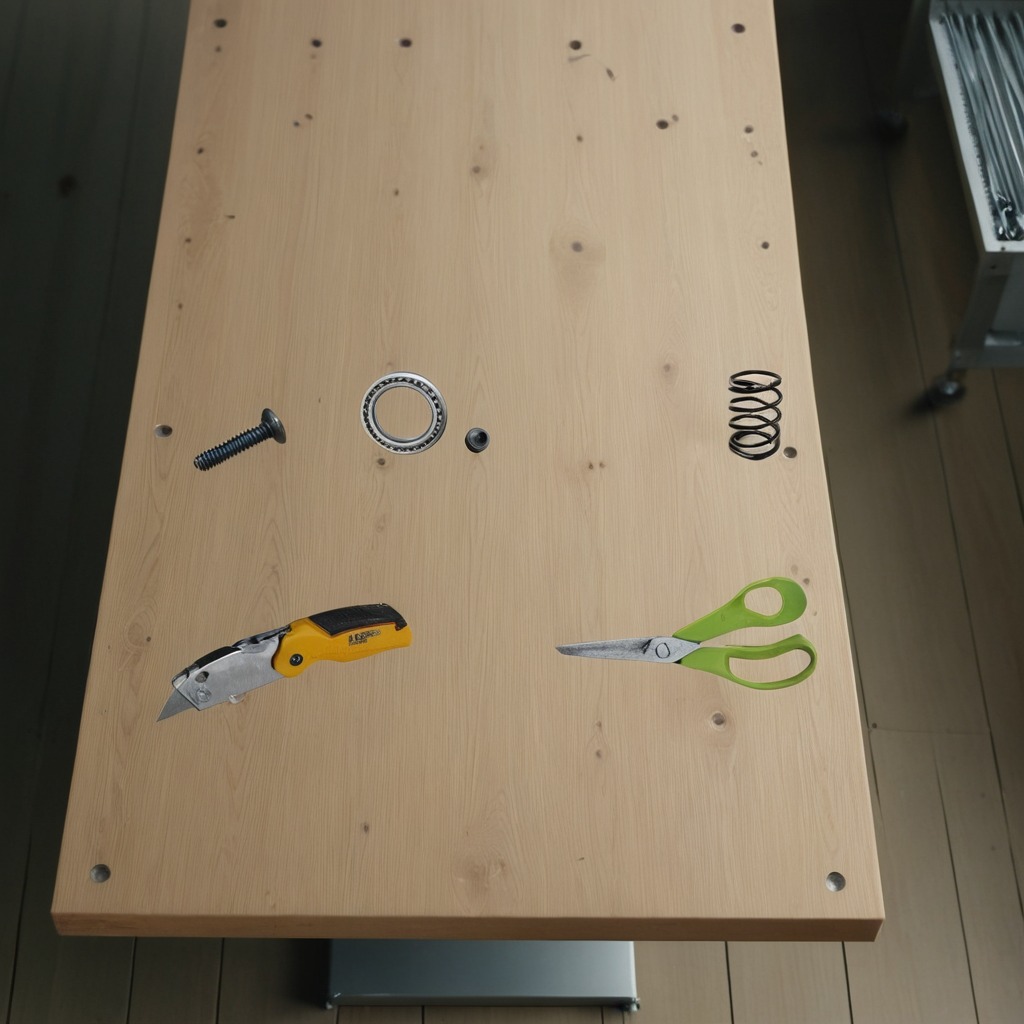
A ball bearing, a utility knife, a machine screw, a coiled metal spring, and a pair of scissors are lying on a workbench inside a coastal fishing gear workshop.